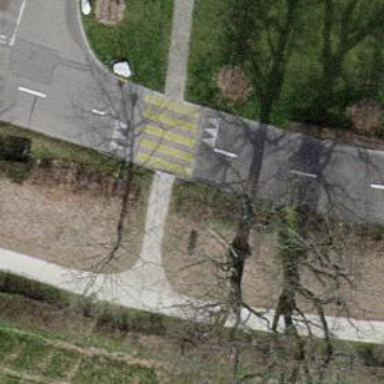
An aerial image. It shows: Zebra crossing with distinctive zebra markings on the road.